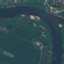
Label: River